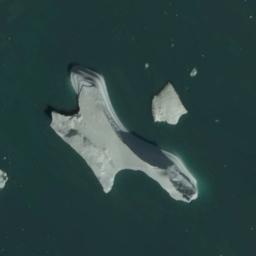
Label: sea_ice